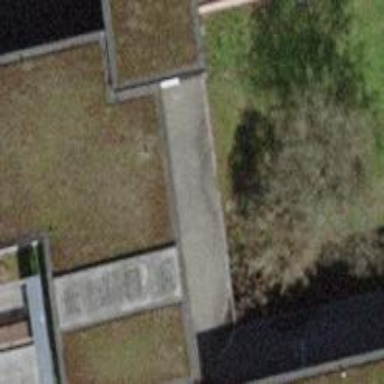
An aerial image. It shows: View of roof of building.